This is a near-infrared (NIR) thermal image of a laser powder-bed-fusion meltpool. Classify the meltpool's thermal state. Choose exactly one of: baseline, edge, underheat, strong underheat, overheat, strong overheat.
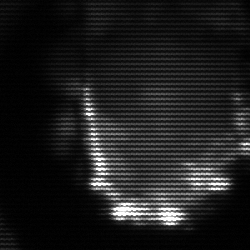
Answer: baseline